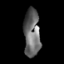
Tissue: skin
Cell type: Epithelial cells
Senescence score: 0.2236
Nuclear area (px): 751
Mean DAPI intensity: 106.282